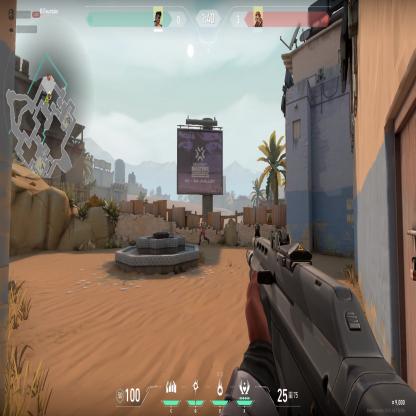
Label: enemy